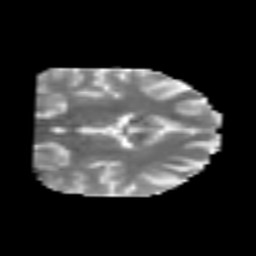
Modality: MD
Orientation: coronal
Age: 25
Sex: male
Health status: healthy